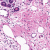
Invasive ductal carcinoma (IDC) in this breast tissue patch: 0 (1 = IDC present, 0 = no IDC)